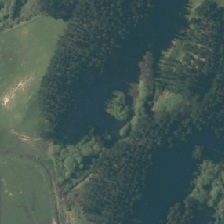
Land cover: lake_pond